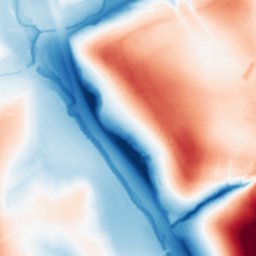
Category: classical
Decomposition family: gaussian_anisotropic
Decomposition parameters: sigma_x: 50
sigma_y: 20
Upsampling method: sinc_blackman
Upsampling parameters: scale: 2
kernel_size: 8
Upsampling scale: 2